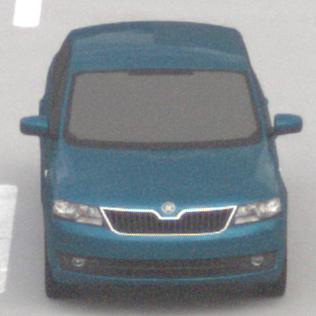
Make: Skoda
Model: Rapid
Detailed model: Rapid 1.2 Active Limousine
Model produced from: 2012/10
Model produced until: 2015/04
Doors: 5
Color: blue
Road condition: dry road
Daytime: morning or afternoon
Contrast: low contrast